Question: I need to put a small help text directly under a text input field, and if this field is indented (e.g. by a radio button as in my example), the help text should be indented too.
An example of what I'm trying is here:
'''
#enteramt {
width: 150px;
display: inline;
}
#passwordHelpBlock {
font-size: x-small;
display: block;
}
'''
'''
<p class="lead">
<input id="val_200" name="amount_sel" type="radio" value="200">
<label for="val_200"> EUR 200,00</label>
<br/>
<input id="val_other" name="amount_sel" type="radio" value="other">
<label for="val_other"> EUR
<input class="inputdefault" id="enteramt" name="amount" type="text" value="" placeholder="z.B. 2,00">
</label>
<small id="passwordHelpBlock" class="form-text text-muted">Min. EUR 2,00</small>
</p>
'''
Also see in Fiddle: <URL>
I want it to look like this:

I know I could use margin-left to move it over, but the same box may also appear without the radio button, so the margin would vary.
Is there any way to bind the "small" tag to the "input" tag so it will always appear aligned directly underneath?
EDIT: Removed references to Bootstrap, since the code snippet doesn't contain any.
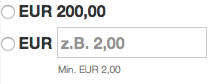
Answer: You can wrap the input and the help text inside a '<span>' and make it an 'inline-block'
'''
#enteramt {
width: 150px;
display: inline;
}
#passwordHelpBlock {
font-size: x-small;
display: block;
}
.input-help {
vertical-align: top;
display: inline-block;
}
'''
'''
<p class="lead">
<input id="val_200" name="amount_sel" type="radio" value="200">
<label for="val_200"> EUR 200,00</label>
<br/>
<input id="val_other" name="amount_sel" type="radio" value="other">
<label for="val_other"> EUR
<span class="input-help">
<input class="inputdefault" id="enteramt" name="amount" type="text" value="" placeholder="z.B. 2,00">
<small id="passwordHelpBlock" class="form-text text-muted">Min. EUR 2,00</small>
</span>
</label>
</p>
'''